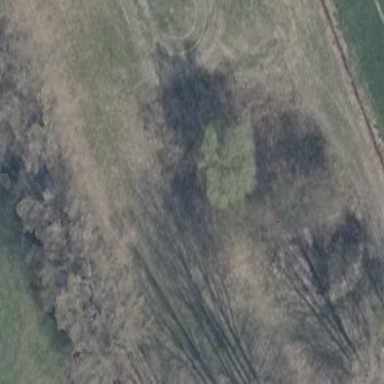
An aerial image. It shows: Patch of scrub vegetation.